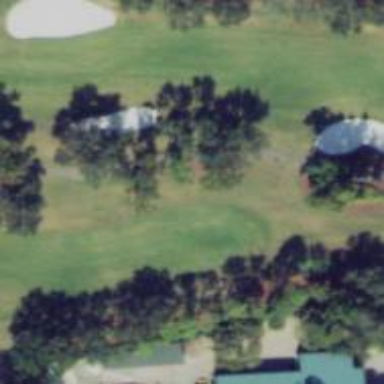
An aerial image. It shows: Path for golf carts.